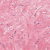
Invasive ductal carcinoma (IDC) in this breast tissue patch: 0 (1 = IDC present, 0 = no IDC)